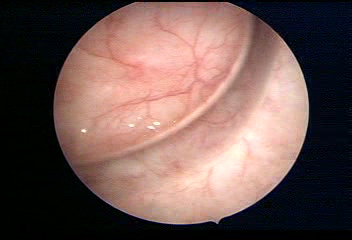
Modality: WLC
Class: Foreign bodies
Subclass: AirBubble
Bladder cancer association: No
Annotated structures: Air bubble